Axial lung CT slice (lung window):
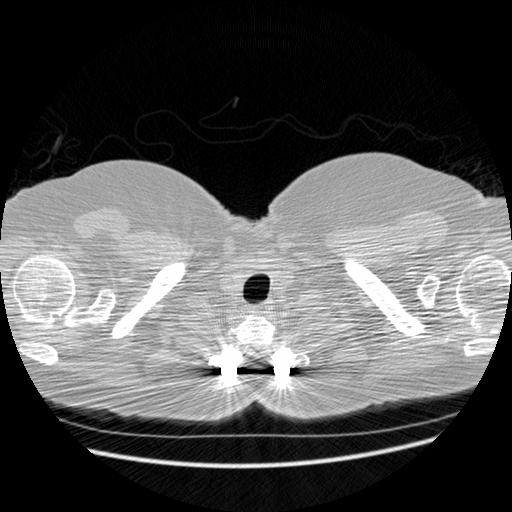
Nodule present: no